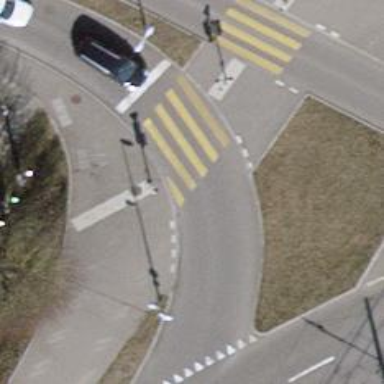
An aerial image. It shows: Road crossing with traffic signals.